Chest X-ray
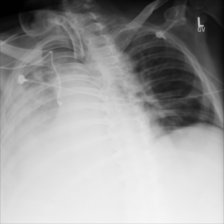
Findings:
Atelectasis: negative
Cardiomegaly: negative
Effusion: negative
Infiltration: negative
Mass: negative
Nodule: negative
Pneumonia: negative
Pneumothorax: negative
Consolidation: negative
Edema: negative
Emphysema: negative
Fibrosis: negative
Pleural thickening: negative
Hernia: negative